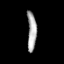
Tissue: prostate
Cell type: T cells
Senescence score: 0.3501
Nuclear area (px): 350
Mean DAPI intensity: 167.786